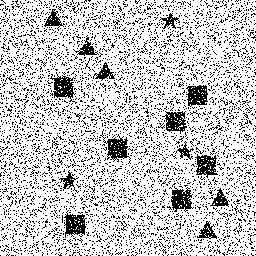
Squares: 7
Triangles: 5
Stars: 3
Total shapes: 15